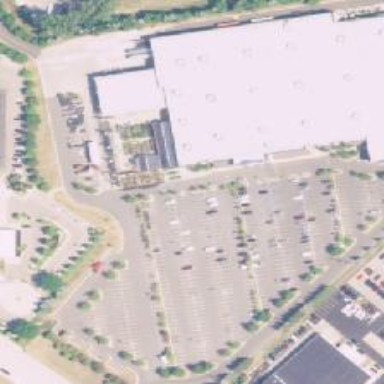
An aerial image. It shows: Retail building.